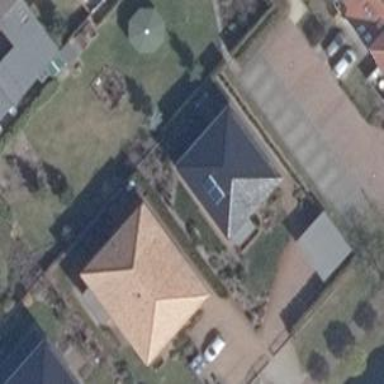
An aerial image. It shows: Residential building with hipped red roof.